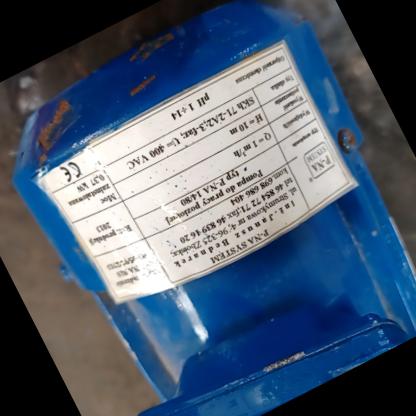
Klasa: tabliczka-znamionowa